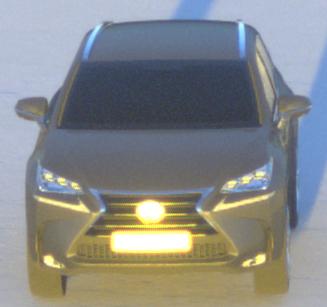
Make: Lexus
Model: NX 300h
Detailed model: NX (AZ1)
Model produced from: 2017/11
Model produced until: 2018/08
Doors: 5
Color: gray
Road condition: dry road
Daytime: sunrise or sunset
Contrast: high contrast